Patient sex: M
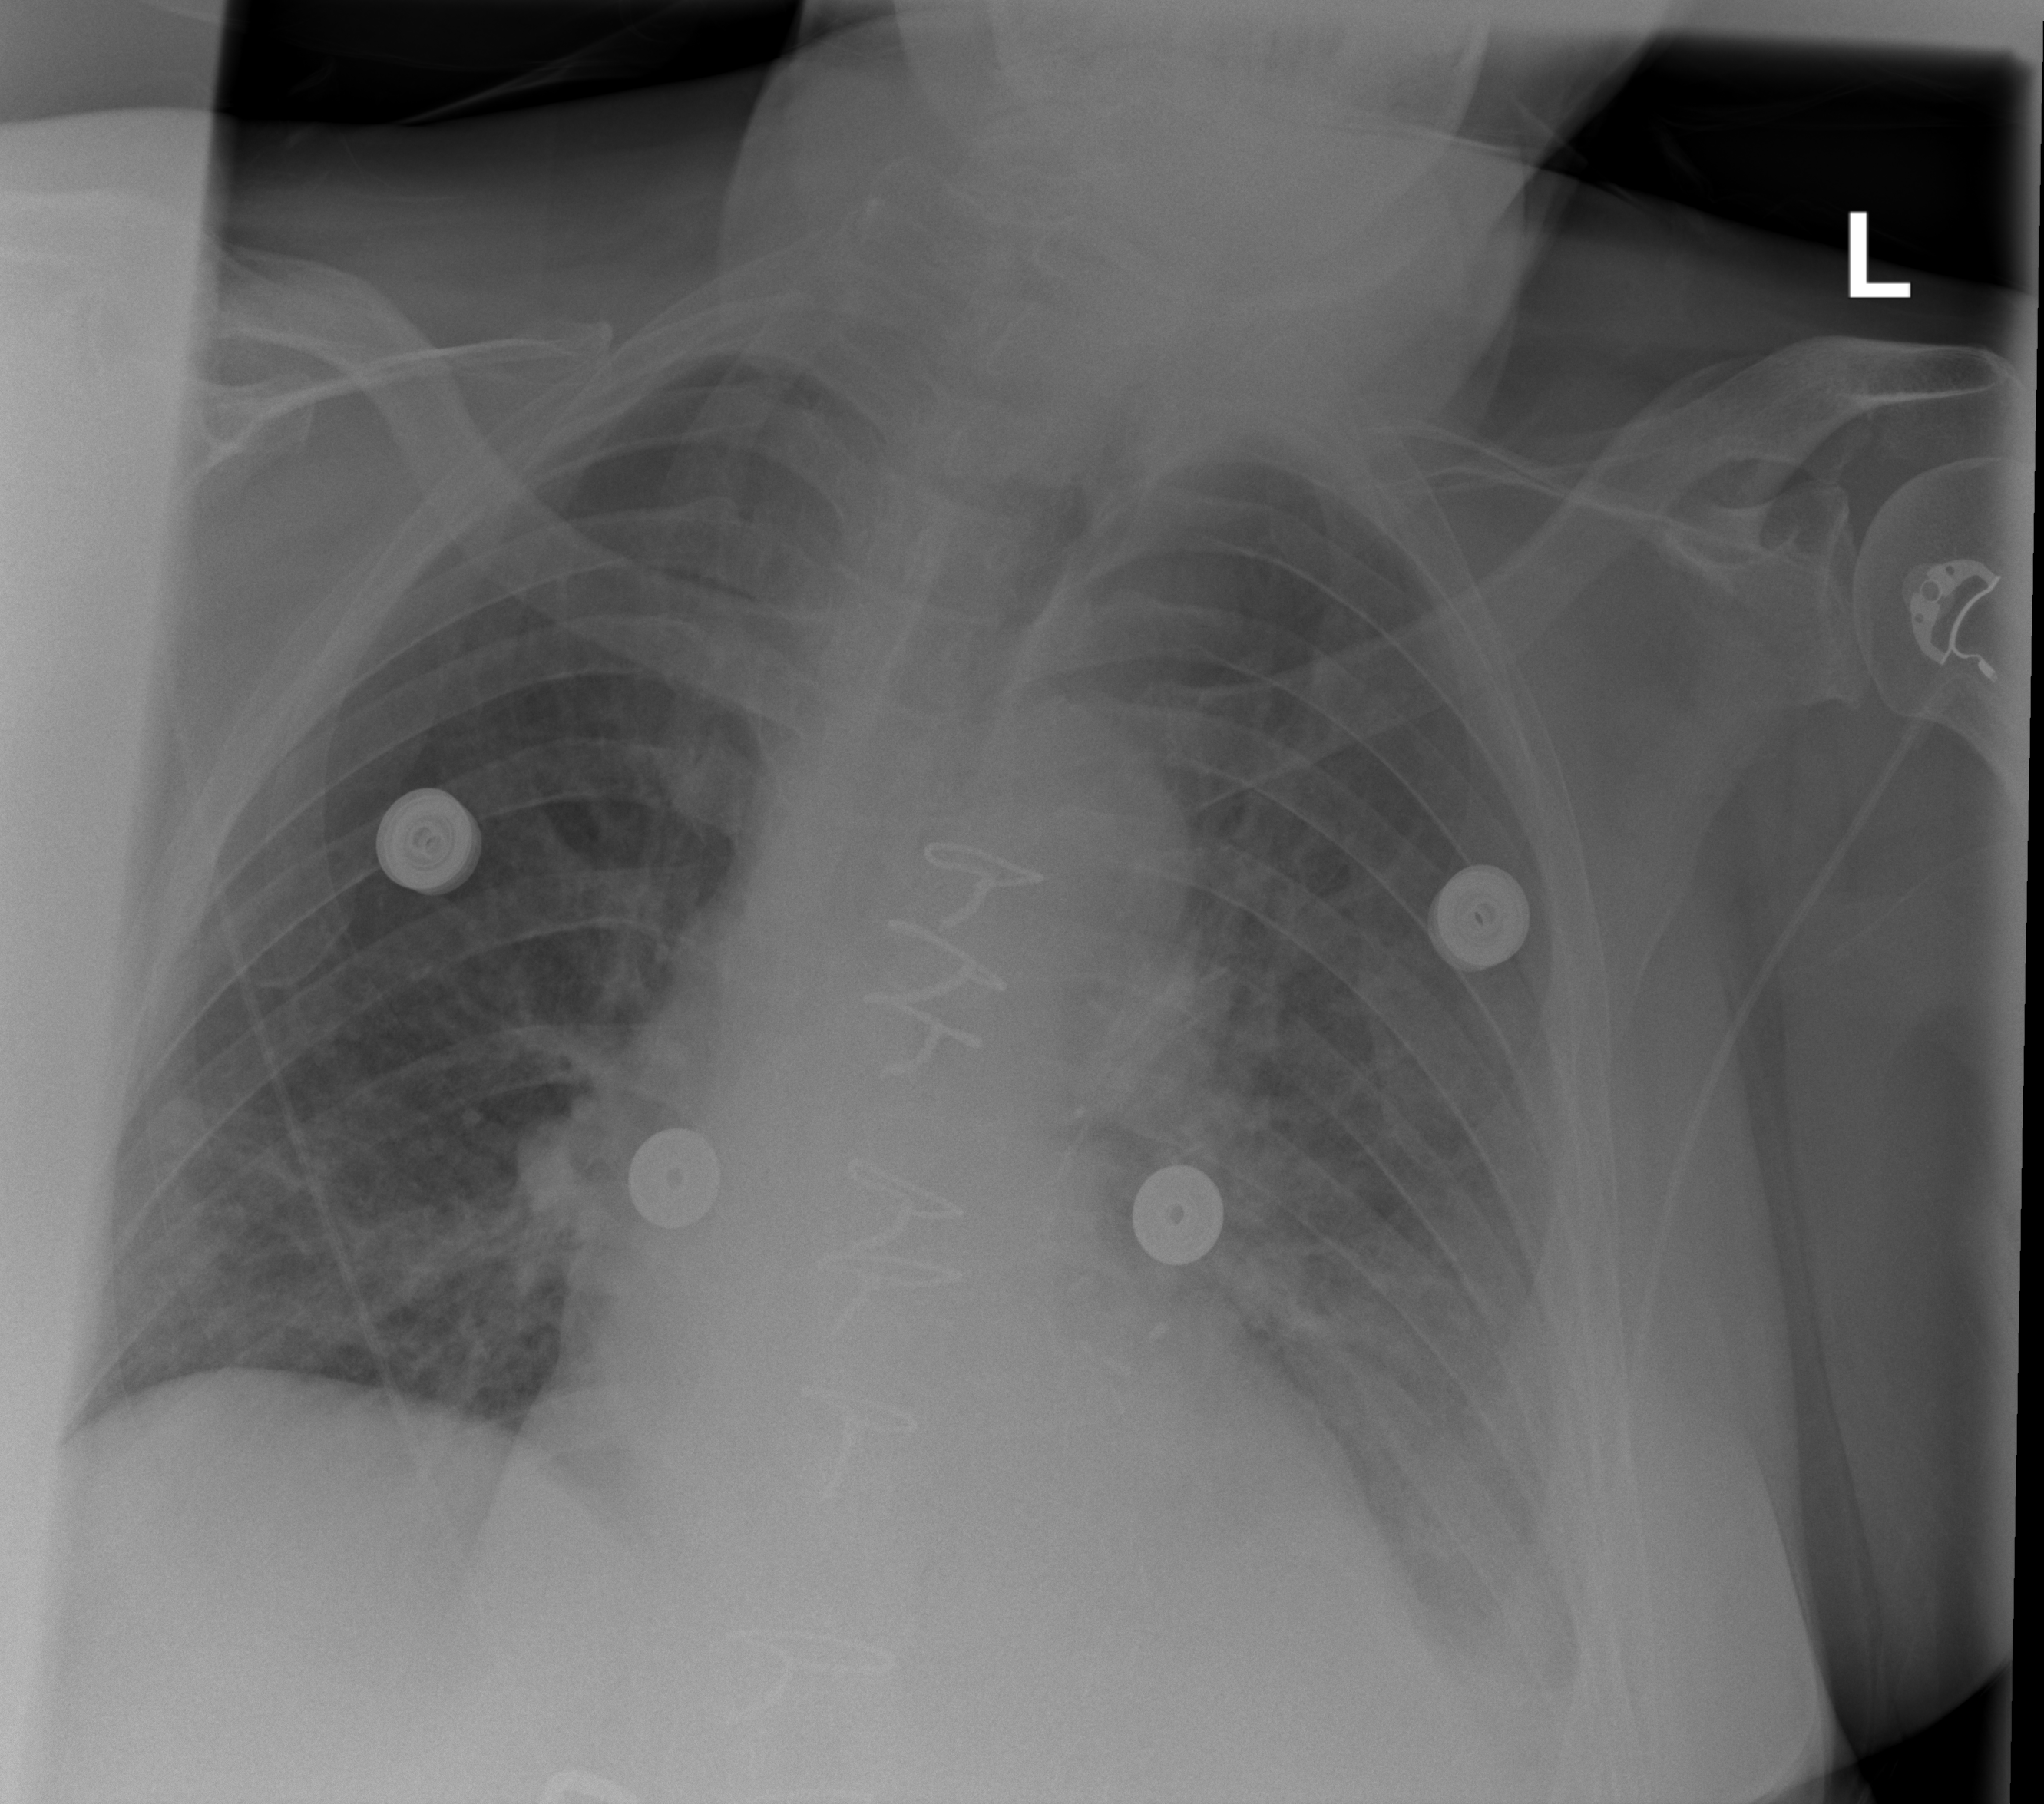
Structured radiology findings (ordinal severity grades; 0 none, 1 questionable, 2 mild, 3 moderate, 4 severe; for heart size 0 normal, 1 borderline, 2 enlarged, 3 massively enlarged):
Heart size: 2
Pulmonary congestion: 2
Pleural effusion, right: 0
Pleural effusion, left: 2
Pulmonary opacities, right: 0
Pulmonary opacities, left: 0
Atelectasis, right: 0
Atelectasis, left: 2